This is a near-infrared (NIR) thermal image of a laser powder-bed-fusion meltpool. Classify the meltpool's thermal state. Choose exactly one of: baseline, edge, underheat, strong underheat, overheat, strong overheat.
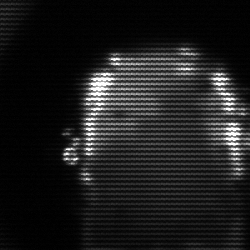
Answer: baseline